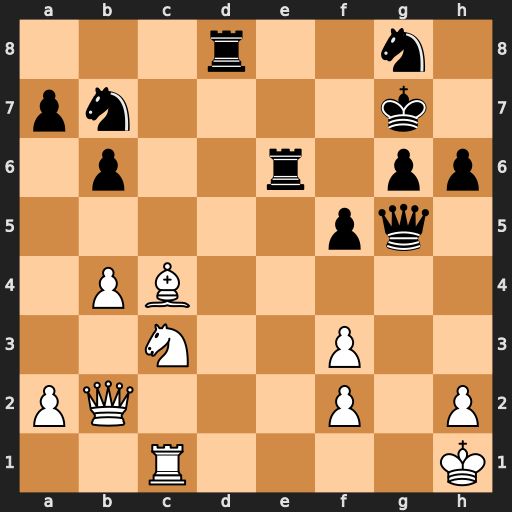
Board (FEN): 3r2n1/pn4k1/1p2r1pp/5pq1/1PB5/2N2P2/PQ3P1P/2R4K
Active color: w
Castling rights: -
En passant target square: -
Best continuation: Ne4+ Rf6 Nxg5